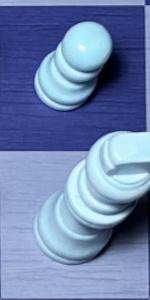
Label: King_White